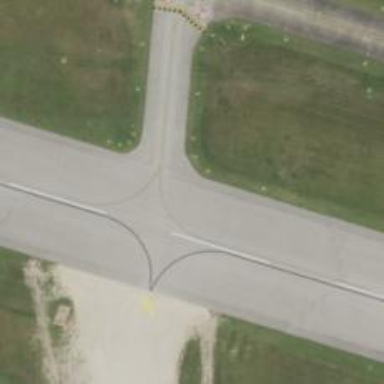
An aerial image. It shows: View of taxiway at the airport.